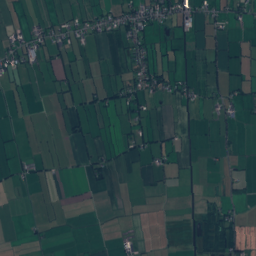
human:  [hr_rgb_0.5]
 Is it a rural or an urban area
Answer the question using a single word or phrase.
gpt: urban

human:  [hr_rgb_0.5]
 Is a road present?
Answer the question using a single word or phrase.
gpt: yes

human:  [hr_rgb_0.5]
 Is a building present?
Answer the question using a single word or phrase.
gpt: yes

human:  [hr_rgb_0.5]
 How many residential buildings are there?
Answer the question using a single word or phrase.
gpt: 716

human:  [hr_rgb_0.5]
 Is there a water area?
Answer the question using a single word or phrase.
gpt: yes

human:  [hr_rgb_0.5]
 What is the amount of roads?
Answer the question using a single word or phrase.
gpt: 81

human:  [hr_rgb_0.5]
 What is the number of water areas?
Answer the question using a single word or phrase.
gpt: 47

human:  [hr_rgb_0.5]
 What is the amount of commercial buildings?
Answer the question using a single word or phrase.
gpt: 6

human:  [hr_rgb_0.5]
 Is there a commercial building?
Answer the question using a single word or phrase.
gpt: yes

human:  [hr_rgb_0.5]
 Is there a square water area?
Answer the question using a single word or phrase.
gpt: yes

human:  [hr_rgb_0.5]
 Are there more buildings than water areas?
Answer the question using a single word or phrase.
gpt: yes

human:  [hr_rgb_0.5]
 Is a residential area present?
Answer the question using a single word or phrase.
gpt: yes

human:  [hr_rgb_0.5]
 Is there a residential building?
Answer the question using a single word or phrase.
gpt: yes

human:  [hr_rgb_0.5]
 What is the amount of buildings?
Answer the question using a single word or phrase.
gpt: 727

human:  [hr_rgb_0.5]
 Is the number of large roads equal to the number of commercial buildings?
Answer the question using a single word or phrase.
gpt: no

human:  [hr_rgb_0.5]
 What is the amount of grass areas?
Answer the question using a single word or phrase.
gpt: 419

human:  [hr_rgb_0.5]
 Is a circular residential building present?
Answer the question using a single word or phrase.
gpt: yes

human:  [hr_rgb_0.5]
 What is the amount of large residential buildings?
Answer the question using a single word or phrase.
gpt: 1

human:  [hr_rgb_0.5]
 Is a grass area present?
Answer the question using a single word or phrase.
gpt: yes

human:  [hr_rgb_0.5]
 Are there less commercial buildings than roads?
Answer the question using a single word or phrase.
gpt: yes

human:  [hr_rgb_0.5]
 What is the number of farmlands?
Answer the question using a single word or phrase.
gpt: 15

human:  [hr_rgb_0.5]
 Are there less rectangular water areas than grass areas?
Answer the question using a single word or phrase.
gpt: yes

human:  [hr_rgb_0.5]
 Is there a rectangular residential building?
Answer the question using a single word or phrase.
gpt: yes

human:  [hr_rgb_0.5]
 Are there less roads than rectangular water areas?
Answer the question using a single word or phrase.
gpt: no

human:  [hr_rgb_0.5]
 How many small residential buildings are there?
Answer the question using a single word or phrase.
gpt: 706

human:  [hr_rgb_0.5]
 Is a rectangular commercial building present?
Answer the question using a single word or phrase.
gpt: yes

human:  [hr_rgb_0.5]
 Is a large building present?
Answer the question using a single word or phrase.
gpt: yes

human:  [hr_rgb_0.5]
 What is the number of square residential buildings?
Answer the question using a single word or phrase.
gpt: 4

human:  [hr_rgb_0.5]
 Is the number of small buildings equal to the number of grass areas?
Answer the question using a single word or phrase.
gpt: no

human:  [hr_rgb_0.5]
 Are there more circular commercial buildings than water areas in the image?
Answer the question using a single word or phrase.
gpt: no

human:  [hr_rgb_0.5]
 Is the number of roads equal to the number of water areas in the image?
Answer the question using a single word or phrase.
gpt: no

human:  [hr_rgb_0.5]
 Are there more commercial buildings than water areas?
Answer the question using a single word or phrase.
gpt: no

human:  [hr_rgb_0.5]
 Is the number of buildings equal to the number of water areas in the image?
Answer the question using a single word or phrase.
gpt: no

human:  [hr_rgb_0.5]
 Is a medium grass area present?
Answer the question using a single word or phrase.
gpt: yes

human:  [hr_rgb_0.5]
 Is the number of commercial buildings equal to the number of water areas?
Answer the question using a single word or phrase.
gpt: no

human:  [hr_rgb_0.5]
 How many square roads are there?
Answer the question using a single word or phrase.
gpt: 0

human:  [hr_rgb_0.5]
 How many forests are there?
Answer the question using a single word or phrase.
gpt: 37

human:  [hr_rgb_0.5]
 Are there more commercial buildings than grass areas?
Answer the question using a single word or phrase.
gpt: no

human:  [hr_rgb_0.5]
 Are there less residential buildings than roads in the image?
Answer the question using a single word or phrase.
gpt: no

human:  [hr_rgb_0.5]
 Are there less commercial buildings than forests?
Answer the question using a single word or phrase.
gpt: yes

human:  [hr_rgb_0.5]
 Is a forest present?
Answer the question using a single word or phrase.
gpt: yes

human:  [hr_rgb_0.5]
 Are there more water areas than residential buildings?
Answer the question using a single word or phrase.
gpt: no

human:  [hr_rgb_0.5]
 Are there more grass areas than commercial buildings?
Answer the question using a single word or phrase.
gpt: yes

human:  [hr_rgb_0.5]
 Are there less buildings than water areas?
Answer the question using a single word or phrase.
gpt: no

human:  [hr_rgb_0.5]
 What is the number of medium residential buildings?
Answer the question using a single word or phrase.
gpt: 9

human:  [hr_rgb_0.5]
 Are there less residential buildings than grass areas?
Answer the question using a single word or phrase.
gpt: no

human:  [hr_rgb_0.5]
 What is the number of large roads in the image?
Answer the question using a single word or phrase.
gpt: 0

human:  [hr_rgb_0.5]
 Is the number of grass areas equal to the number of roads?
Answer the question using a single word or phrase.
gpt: no

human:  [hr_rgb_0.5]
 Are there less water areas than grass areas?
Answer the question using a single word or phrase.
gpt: yes

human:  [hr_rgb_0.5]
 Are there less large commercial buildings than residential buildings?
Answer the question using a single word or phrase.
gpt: yes

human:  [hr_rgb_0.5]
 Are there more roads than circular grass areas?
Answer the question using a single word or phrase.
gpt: yes

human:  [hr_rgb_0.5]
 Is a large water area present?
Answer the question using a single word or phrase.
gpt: yes

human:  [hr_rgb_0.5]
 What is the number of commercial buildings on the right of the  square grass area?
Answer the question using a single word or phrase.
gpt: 6

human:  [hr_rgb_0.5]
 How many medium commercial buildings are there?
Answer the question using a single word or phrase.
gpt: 0

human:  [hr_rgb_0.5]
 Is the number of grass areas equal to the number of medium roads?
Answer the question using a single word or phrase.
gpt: no

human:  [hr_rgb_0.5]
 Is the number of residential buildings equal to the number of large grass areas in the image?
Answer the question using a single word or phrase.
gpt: no

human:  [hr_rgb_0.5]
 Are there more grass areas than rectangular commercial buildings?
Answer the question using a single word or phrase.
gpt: yes

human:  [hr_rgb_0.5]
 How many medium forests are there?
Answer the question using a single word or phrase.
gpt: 14

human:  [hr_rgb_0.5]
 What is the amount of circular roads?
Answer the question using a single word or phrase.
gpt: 0

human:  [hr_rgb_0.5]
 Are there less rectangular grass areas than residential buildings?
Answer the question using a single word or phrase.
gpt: yes

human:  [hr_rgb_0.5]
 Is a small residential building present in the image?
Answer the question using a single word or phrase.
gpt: yes

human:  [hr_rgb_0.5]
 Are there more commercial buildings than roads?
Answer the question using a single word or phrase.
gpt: no

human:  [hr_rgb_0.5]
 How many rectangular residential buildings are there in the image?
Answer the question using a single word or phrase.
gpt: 453

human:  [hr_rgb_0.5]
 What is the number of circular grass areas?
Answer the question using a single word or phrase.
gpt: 1